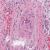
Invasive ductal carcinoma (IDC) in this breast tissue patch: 0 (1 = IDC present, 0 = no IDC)